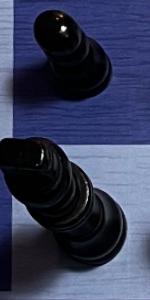
Label: King_Black